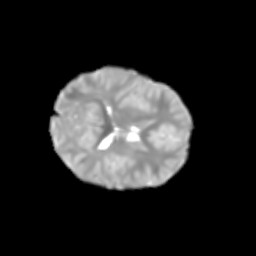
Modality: T2w
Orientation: axial
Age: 6
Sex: male
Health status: healthy